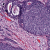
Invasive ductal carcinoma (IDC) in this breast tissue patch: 1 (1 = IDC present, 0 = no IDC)